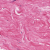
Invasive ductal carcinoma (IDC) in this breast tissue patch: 0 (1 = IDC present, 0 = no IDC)